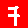
Digit: 7